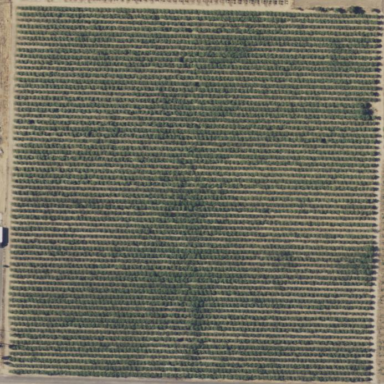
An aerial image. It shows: Orchard with field cropland.